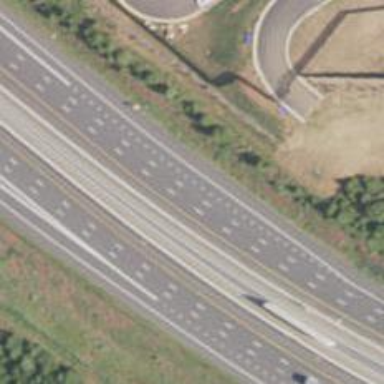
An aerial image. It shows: Motorway junction.